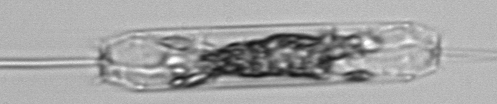
Label: Ditylum_brightwellii